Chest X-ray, AP view. Patient: 68 years old, sex F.
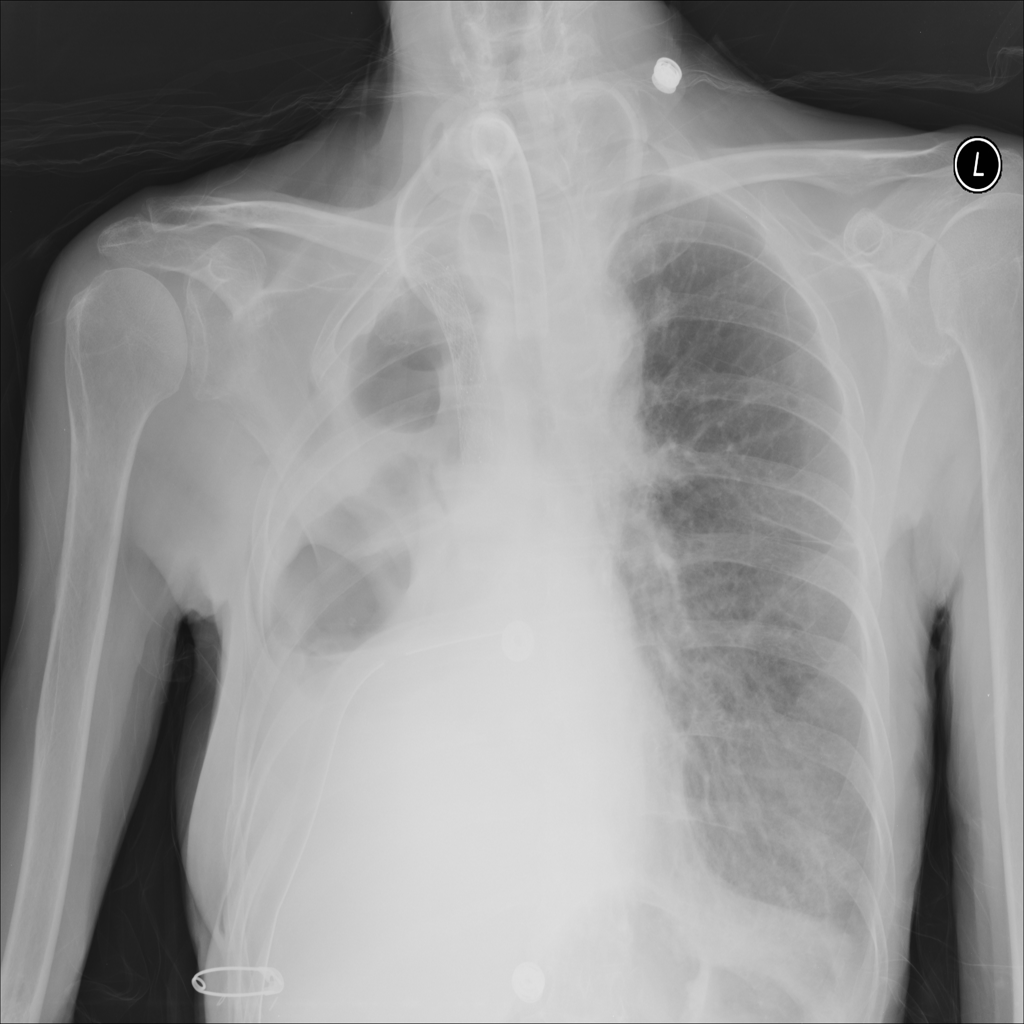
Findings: Infiltration, Pleural_Thickening, Pneumonia